Question: Excuse my emacs newbiness here, but does anybody know how to get around this? When coding in emacs, in ruby-mode, it indents to the correct level (i.e. by 2 spaces) after all the keywords, like 'def', 'class', 'module', 'begin' etc, but when breaking parameter lists across multiple lines, it indents to a seemingly random position, like 40 or so columns over.
I've been reading around emacs tab settings and seem to just be going around in circles and not getting to information I'm looking for, so I figured I'd ask here.
Here's a screenshot of where it is placing the cursor in a parameter list. I've tried indenting inside of curly braces (e.g. for a block, or a hash) and that is working ok, it's the parentheses that are messing it up.

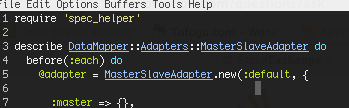
Answer: <URL>
'''
(setq ruby-deep-indent-paren nil)
'''
Or temporarily, within the current session:
set-variable ruby-deep-indent-paren nil
Inside of a parentheses it will now indent like it does everywhere else. There is still a bug in the case of what I posted above. It indents 2 spaces further than I want it to, because I'm confusing it with the combination of '(' and '{'.